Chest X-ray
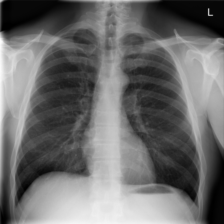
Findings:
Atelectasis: negative
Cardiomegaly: negative
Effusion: negative
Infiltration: negative
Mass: negative
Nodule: negative
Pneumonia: negative
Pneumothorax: negative
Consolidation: negative
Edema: negative
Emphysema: negative
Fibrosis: negative
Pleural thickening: negative
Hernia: negative